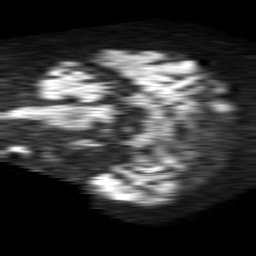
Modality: TRACE
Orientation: sagittal
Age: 61
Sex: male
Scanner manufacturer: philips
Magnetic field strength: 1.5 T
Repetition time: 4.6 s
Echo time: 0.08709 s